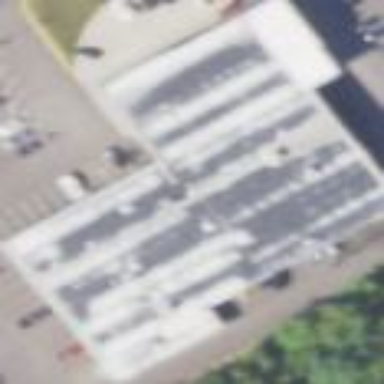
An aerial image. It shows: Building housing car shop.